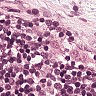
Metastatic tissue present: no